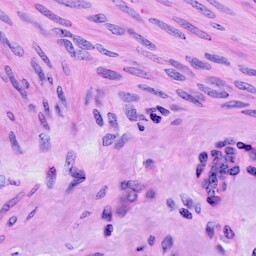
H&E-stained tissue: Cervix